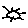
Label: sun